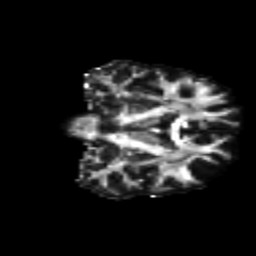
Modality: FA
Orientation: coronal
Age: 25
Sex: male
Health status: healthy
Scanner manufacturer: siemens
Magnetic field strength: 3 T
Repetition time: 8.6 s
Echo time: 0.095 s